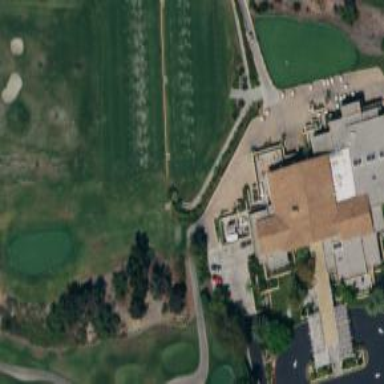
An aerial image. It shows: Clubhouse building for golf.